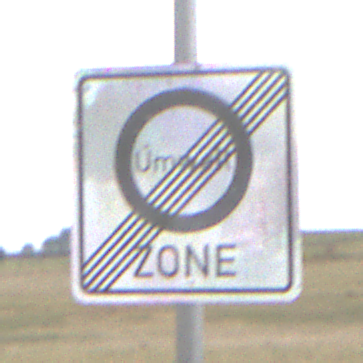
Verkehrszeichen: EndeUmweltzone
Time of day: Midday
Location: Outdoor (Nature)
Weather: PartlyCloudy
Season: NotSpecified
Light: Natural